Question: I have an array of structures called 'node's. Each node contains a field of a void pointer.
In a function I take the specific node and assign the void pointer to a string, that string containing the result of a decimal that has been converted to binary.
The issue is that accessing and printing that void pointer cast to a char* works fine in the function to assign the void* to a new char* AND prints fine when returning back to the main function. However it does not print properly when I try to print it in a separate function that take the node[] and index of the array as arguments.
To help illuminate confusion this is the simplified version of my program:
'''
#include <stdio.h>
#include <stdlib.h>
#include <string.h>
#define listSize 100
typedef struct Node
{
union{
void *dataPtr;
int countr;
}dataItem;
int link;
}node;
void loadData(node*);
void printFunc(node[], int);
void main()
{
struct Node Stack[listSize];
loadData(&Stack[0]);
//This prints fine
char * temp;
temp = (char*)(Stack[0].dataItem.dataPtr);
printf("
Main(): Stack[empty].dataItem.dataPtr = %s
", temp);
printFunc(Stack, 0);
}
void loadData(node* link){
char string[220];
int n, c, k, i;
printf("Enter an integer: ");
scanf("%d", &n);
i = 0;
for (c = 31; c >= 0; c--)
{
k = n >> c;
if (k & 1){
string[i] = '1';
i++;
}
else{
string[i] = '0';
i++;
}
if (c == 0){ string[i] = ''; }//end the string
}
link->dataItem.dataPtr = &string;
//This prints fine:
printf("
LoadData(): link->dataItem.dataPtr is now %s
", (char *)(link->dataItem.dataPtr));
}
void printFunc(node Stack[], int newLink){
//This does not work!
char* temp;
temp = (char*)(Stack[newLink].dataItem.dataPtr);
printf("
push(): Stack[newLink].dataItem.dataPtr %s
", temp);
}
'''
Output:

I am also compiling in Visual Studios 2012. I know that sometimes pointers in GCC to the Microsoft C compiler can be a little different.
What am I writing that is making the program unable to print the void* cast as a char* in the 'printFunc' function?
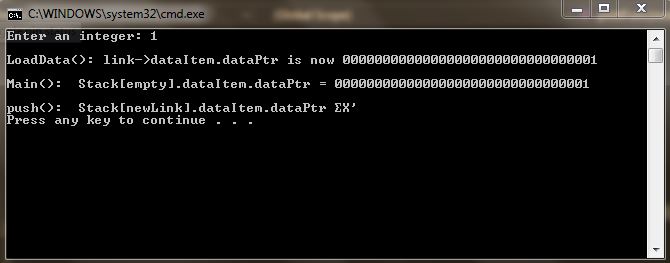
Answer: This is what happens in your code:
As you call to the LoadData function, it allocates 'string[220]' on the stack. The stack then looks like this:
'''
[main variables] [LoadData variables, including string[220]] <-- HEAD
'''
Then load data exits. As it exits, it moves the stack pointer back. At this time your stack looks like this:
'''
[main variables] <-- HEAD [LoadData variables, including string[220]]
'''
Note, that in your case 'string' is still technically there, it can be read and accessed, but this is purely by coincidence and depends on your complier implementation. Some other compiler might have immediately erased it, or optimized it in some other way. As soon as a function exits, there should be no pointers left pointing to variables allocated on the stack! Your code violates this, by leaking a pointer to the stack-allocated 'string'. At this time your code is already in the danger zone! The moment you access that pointer, your code can crash, your computer can catch fire, or the world can cease to exist.
But in your particular case 'string' happens to be still accessible, so as you print it from 'main', it appears to be printed properly. It gives you an illusion that everything is fine. The illusion disappears as you call to the 'printFunc', because now it will occupy the stack space where 'string' was located!
'''
[main variables] [printFunc variables] <-- HEAD
'''
Note, that the 'string' is now gone! But your 'Stack' variable still points to that memory, which now contains garbage!
How to address it? Well, if you plan to return something from the function, you need to either allocate string for that on the calling side:
'''
int main {
...
char string[220];
LoadData(&Stack[0], string); // and make LoadData use the argument string instead of creating its own
...
}
'''
or make LoadData allocate the string on the heap:
'''
char* LoadData (...) {
char* string = malloc(220);
...
}
'''
In which case do not forget to deallocate it in 'main' later:
'''
int main() {
loadData(&Stack[0]);
...
free(Stack[0].dataItem.dataPtr);
}
'''